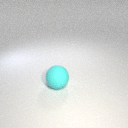
large cyan rubber sphere